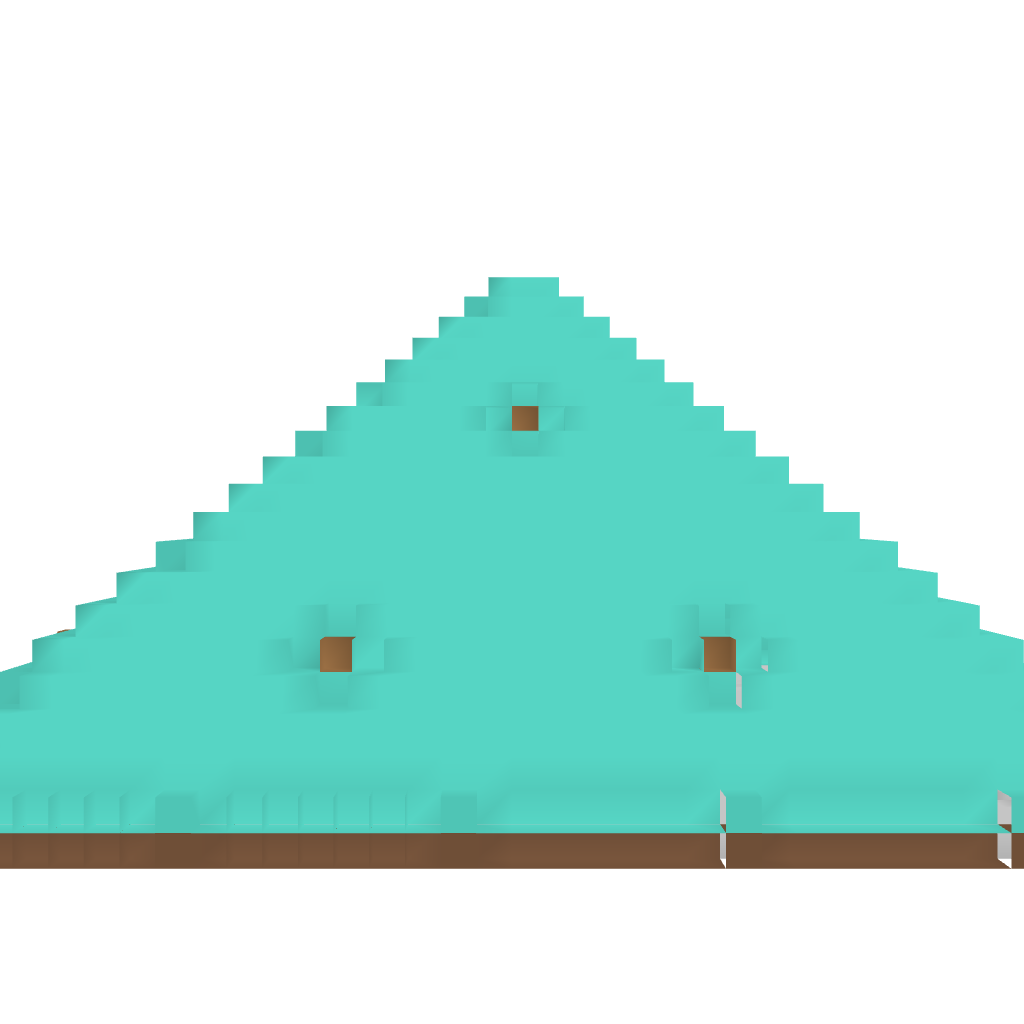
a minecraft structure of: Diamond Pyramid